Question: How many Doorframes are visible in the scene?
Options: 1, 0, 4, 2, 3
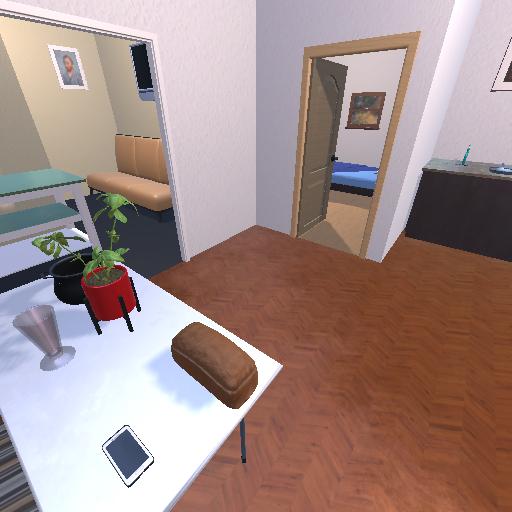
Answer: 1